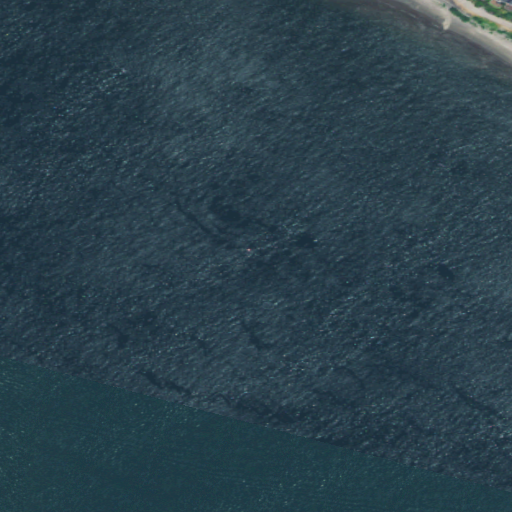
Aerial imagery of bar in Washington named Tomahawk Bar containing open water, herbaceous wetlands, high intensity development, and medium intensity development